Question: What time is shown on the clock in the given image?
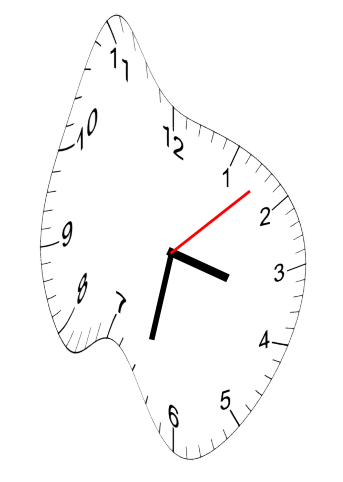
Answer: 03:32:08